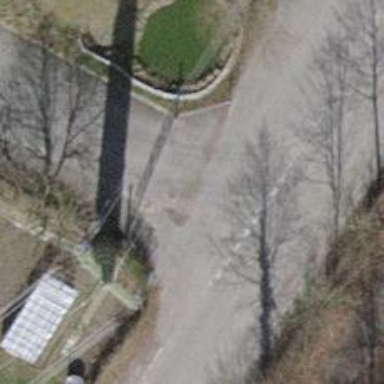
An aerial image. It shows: Gate.